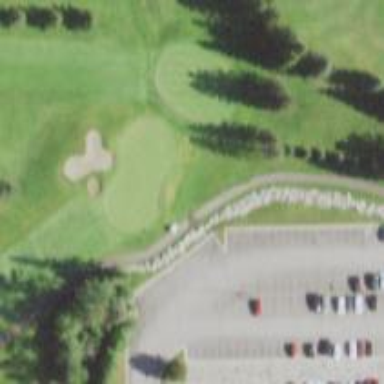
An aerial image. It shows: Well-maintained path in golf course.